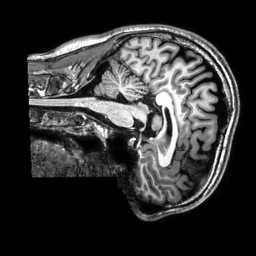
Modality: T1w
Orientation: sagittal
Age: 25
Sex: male
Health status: healthy
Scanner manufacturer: philips
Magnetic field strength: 3 T
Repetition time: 0.009 s
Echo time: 0.003996 s